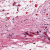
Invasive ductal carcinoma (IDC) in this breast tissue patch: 0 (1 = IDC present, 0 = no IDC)